Question: I'm trying to setup a WPF datagrid which has many templated columns with comboboxes inside of them. In particular I'm having trouble with data-binding.
First, I have 'Entry', which contains 4 properties:
- 'Name'- 'Customer'- 'Color'- 'Type'
The most interesting property is 'Color' which has two more sub properties:
- 'ColorString'- 'Index'
I need to create a data grid where each row corresponds to an 'Entry' object. The Customer, Color, and Type properties all have comboboxes that allow for a selection of dynamically populated choices. I need the selected item for each combobox to bind to the entry's respective property.

---
For the data grid, I'm setting the data context programmatically to an instance of ObservableCollection.
'''
private ObservableCollection<Entry> entries = new ObservableCollection<Entry>();
public MainWindow()
{
InitializeComponent();
entries.Add(new Entry("Foo", "Customer1", new MyColor("#<PHONE>", 1), "Type1"));
entries.Add(new Entry("Bar", "Customer2", new MyColor("#<PHONE>", 1), "Type2"));
LayerMapGrid.DataContext = entries; //Set data-context of datagrid
}
'''
For the color combobox, I'm using an 'ObjectDataProvider' in my XAML:
'''
<Window.Resources>
<ObjectDataProvider x:Key="Colors" ObjectType="{x:Type local:MyColor}" MethodName="GetColors"/>
</Window.Resources>
'''
This is how I bind the ObjectDataProvider
'''
<ComboBox ItemsSource="{Binding Source={StaticResource Colors}}"/>
'''
In the 'MyColor' class, I've created the method below:
'''
public static ObservableCollection<MyColor> GetColors()
{
ObservableCollection<MyColor> colors = new ObservableCollection<MyColor>();
//... Fill collection... (omitted for brevity)
return colors;
}
'''
The good news is that ALL of the above code WORKS. However is it a good approach to the problem at hand?
This my next and more important question:
'ObservableCollection<Entry>'
I'm aware that I need to set the 'UpdateSourceTrigger="PropertyChanged"', so that my source, which is the 'Entry' collection is updated.
Here is my current XAML code for setting up my entire data grid. Note: I haven't implemented the customer and type comboboxes yet. I'm really just concerned with the color combobox:
'''
<DataGrid ItemsSource="{Binding}" AutoGenerateColumns="False" Name="LayerMapGrid">
<DataGrid.Columns>
<!--Name Column-->
<DataGridTemplateColumn Header="Name">
<DataGridTemplateColumn.CellTemplate>
<DataTemplate>
<Label Content="{Binding Name, UpdateSourceTrigger=PropertyChanged}"/>
</DataTemplate>
</DataGridTemplateColumn.CellTemplate>
<DataGridTemplateColumn.HeaderStyle>
<Style TargetType="DataGridColumnHeader">
<Setter Property="Control.HorizontalContentAlignment" Value="Center" />
</Style>
</DataGridTemplateColumn.HeaderStyle>
</DataGridTemplateColumn>
<!--Customer Column-->
<DataGridTemplateColumn Header="Customer">
<DataGridTemplateColumn.CellTemplate>
<DataTemplate>
<ComboBox SelectedItem="{Binding CustomerName, UpdateSourceTrigger=PropertyChanged}"/>
</DataTemplate>
</DataGridTemplateColumn.CellTemplate>
</DataGridTemplateColumn>
<!--Color Column-->
<DataGridTemplateColumn Header="Color">
<DataGridTemplateColumn.CellTemplate>
<DataTemplate>
<ComboBox ItemsSource="{Binding Source={StaticResource Colors}}" SelectedItem="{Binding Color, ElementName=LayerMapGrid, UpdateSourceTrigger=PropertyChanged}">
<ComboBox.ItemTemplate>
<DataTemplate>
<DockPanel Margin="2">
<Border DockPanel.Dock="Left" HorizontalAlignment="Right" BorderThickness="1" BorderBrush="Black" Margin="1" Width="10" Height="10">
<Rectangle Name="ColorRec" Fill="{Binding ColorString}"/>
</Border>
<TextBlock Padding="4,2,2,2" Text="{Binding ColorString}" VerticalAlignment="Center"/>
</DockPanel>
</DataTemplate>
</ComboBox.ItemTemplate>
</ComboBox>
</DataTemplate>
</DataGridTemplateColumn.CellTemplate>
</DataGridTemplateColumn>
<!--Type Column-->
<DataGridTemplateColumn Header="Type">
<DataGridTemplateColumn.CellTemplate>
<DataTemplate>
<ComboBox SelectedItem="{Binding Type, UpdateSourceTrigger=PropertyChanged}"/>
</DataTemplate>
</DataGridTemplateColumn.CellTemplate>
</DataGridTemplateColumn>
</DataGrid.Columns>
</DataGrid>
'''
Your assistance is greatly appreciated. I've been banging my head on the wall for about 16 hours with this.
-Nick Miller
I found the solution (and as always immediately after requesting help), but I don't understand how it works.
In the XAML, I've changed the combobox binding to be the following:
'''
<ComboBox ItemsSource="{Binding Source={StaticResource Colors}}" SelectedItem="{Binding Color, UpdateSourceTrigger=PropertyChanged}">
'''
What exactly is happening here?
'ObjectDataProvider'
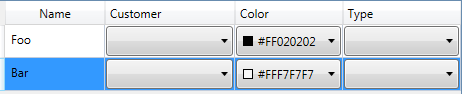
Answer: > How do I properly set the data contexts for the data grid and for each combobox?
You don't. Normally in WPF, we set the 'DataContext' property on the 'UserControl', or 'Window' that we are designing, on individual controls. In this way, the controls in the view have access to the data properties.
> How do I bind the selected items of the comboboxes so that ObservableCollection is updated?
Again, you don't do what you are doing. Rather than using an 'ObjectDataProvider', you should just have a property of type 'ObservableCollection<MyColor>' in the code behind and bind to that directly. And you should be binding a 'public Entries' property to the 'DataGrid.ItemsSource' property, setting the 'private entries' field as the 'DataContext'. You really need to read through the <URL> page on MSDN for further help with this.
Set the 'DataContext' of 'MainWindow.xaml' to itself (which generally is a not a good idea):
'''
public MainWindow()
{
InitializeComponent();
Entries.Add(new Entry("Foo", "Customer1", new MyColor("#<PHONE>", 1), "Type1"));
Entries.Add(new Entry("Bar", "Customer2", new MyColor("#<PHONE>", 1), "Type2"));
DataContext = this; //Set DataContext to itself so you can access properties here
}
'''
Then in 'MainWindow.xaml':
'''
<DataGrid ItemsSource="{Binding Entries}" ... />
'''
The 'DataTemplate's in each row of the 'DataGrid' automatically have the relevant item in the data bound collection set as the 'DataContext', so you automatically get access to the properties from the relevant class. Again... no need to set any 'DataContext's manually. If you have further questions, please read the linked article, because the answers are there.
---
UPDATE >>>
Let's be clear about something... I am your personal mentor, so this will be my last reply.
> How do I overcome the combobox inheriting the data context of the data grid?
To data bind to the object that is set as the 'Window.DataContext', you just need to use a valid 'Binding Path' and some basic logic:
'''
<ComboBox ItemsSource="{Binding DataContext.MyColors, RelativeSource={RelativeSource
AncestorType={x:Type YourLocalPrefix:MainWindow}}}" />
'''